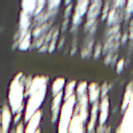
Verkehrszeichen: UmleitungswegweiserRechtsweisend
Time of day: SunriseSunset
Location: Outdoor (Nature)
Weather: Clear
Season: Winter
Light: Natural